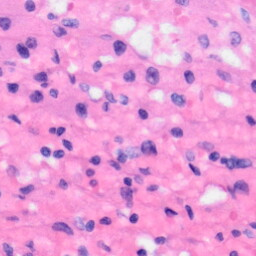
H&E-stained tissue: Liver